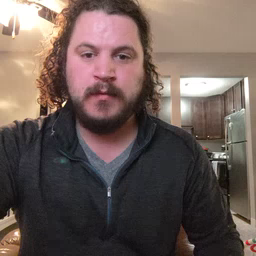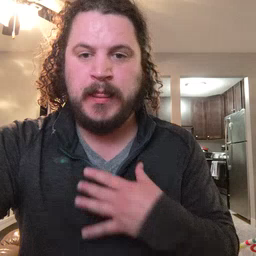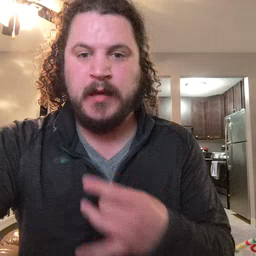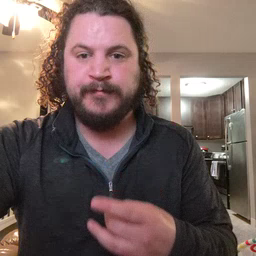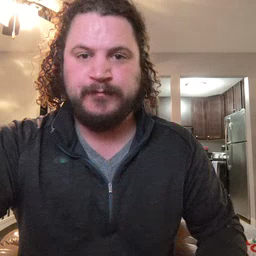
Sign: like